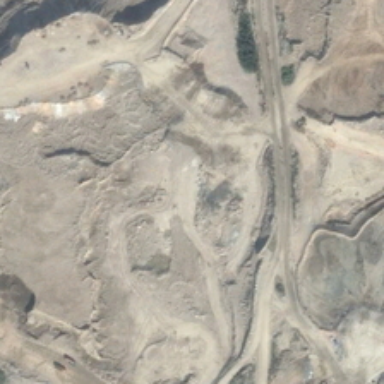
The bare land grew only a little green grass .